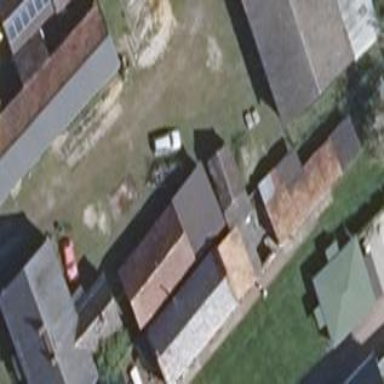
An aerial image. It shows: Flat-roofed building with grey roof.